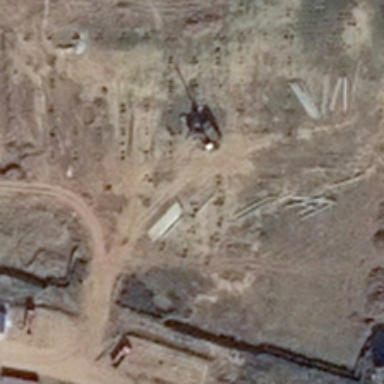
Several buildings are near a piece of bareland .